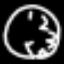
Label: clock